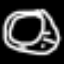
Label: donut